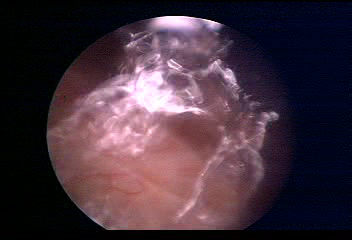
Modality: WLC
Class: Normal mucosa
Bladder cancer association: No